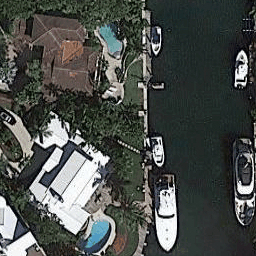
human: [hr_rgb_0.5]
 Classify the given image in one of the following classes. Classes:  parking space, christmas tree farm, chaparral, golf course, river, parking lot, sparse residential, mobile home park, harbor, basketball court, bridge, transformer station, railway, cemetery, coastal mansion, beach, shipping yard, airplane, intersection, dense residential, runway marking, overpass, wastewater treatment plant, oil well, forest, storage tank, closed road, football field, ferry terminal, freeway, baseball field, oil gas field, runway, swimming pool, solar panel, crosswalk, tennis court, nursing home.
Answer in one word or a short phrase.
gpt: coastal mansion